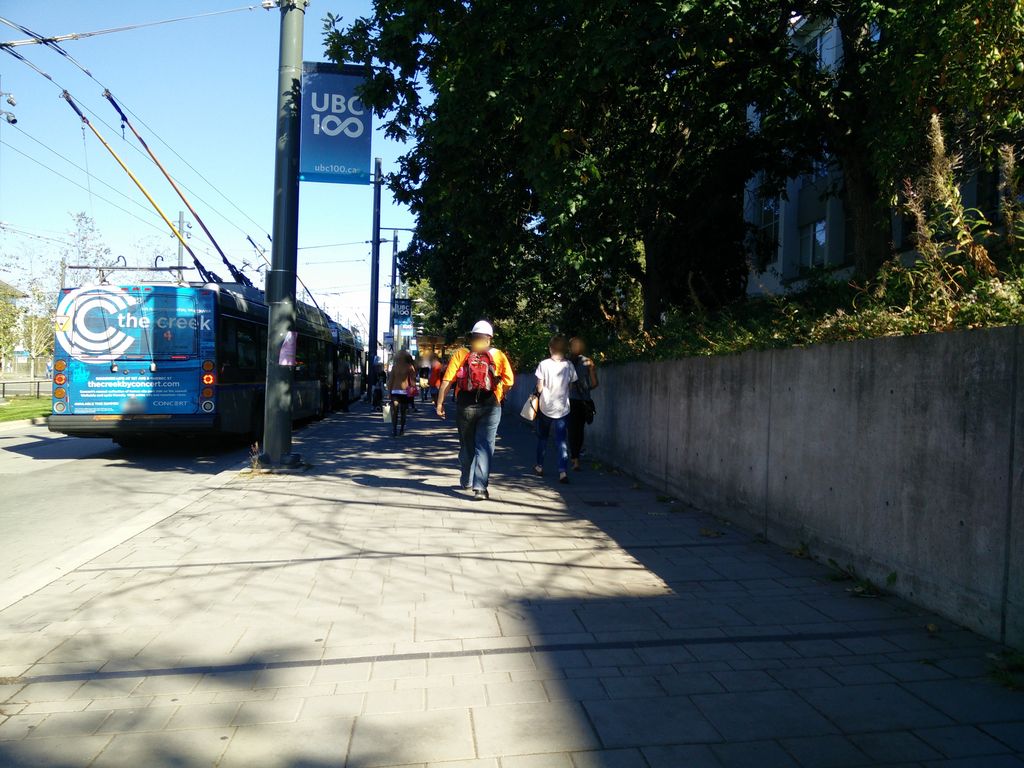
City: vancouver